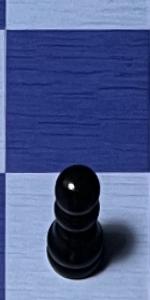
Label: Pawn_Black